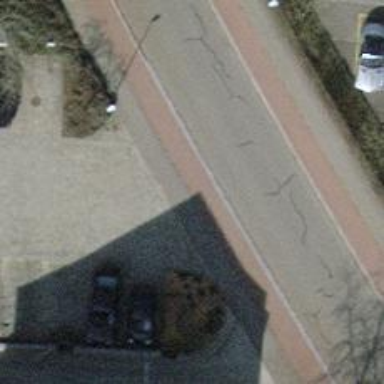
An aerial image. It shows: Parking aisle made of paving stones.